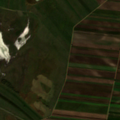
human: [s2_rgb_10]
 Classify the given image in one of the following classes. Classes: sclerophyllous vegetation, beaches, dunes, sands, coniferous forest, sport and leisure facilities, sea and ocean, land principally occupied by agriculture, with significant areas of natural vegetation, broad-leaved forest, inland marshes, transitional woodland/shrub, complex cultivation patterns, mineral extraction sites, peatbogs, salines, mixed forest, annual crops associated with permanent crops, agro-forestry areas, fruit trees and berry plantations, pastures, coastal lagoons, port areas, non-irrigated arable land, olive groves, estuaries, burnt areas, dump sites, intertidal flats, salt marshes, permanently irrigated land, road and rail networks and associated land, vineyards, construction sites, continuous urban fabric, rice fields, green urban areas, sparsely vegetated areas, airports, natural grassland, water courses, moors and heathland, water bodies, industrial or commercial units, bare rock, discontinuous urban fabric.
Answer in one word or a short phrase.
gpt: non-irrigated arable land, vineyards, natural grassland, inland marshes